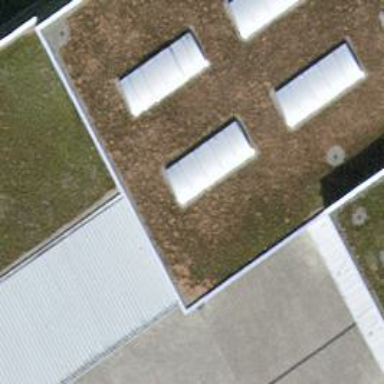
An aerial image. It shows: View of roof of building.